Question: tried to keep same gap between both flex box contents whenever i swap contents in 2nd row. How to keep same to same padding after swapping 2nd flex box contents.
here i attach my problem picture

Here is my html code
'''
.profile-container {
width: 80%;
}
.profile {
display: flex;
align-items: center;
justify-content: center;
}
.profile img {
width: 50%;
}
'''
'''
<div class="profile-container">
<div class="profile">
<div class="profile-pic">
<img src="avater.png" alt="">
</div>
<div class="text">
<p>Lorem ipsum dolor sit amet consectetur adipisicing elit. Porro voluptas sapiente laudantium expedita similique cum enim voluptates modi mollitia, animi architecto adipisci reiciendis beatae dicta non dolorum blanditiis odit veniam?</p>
</div>
</div>
<div class="profile">
<div class="text">
<p>Lorem ipsum dolor sit amet consectetur adipisicing elit. Porro voluptas sapiente laudantium expedita similique cum enim voluptates modi mollitia, animi architecto adipisci reiciendis beatae dicta non dolorum blanditiis odit veniam?</p>
</div>
<div class="profile-pic">
<img src="avater.png" alt="">
</div>
</div>
</div>
'''
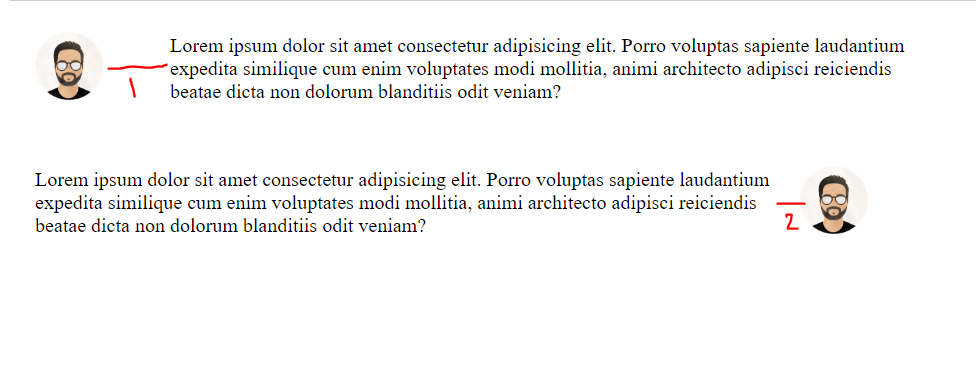
Answer: You can set a specific width for your image, prevent shrinking and growing with 'flex: 0 0 [width]' and a max width for your text. Then you set 'justify-content:space-between' on your profile element to distribute the remaining space between your text and the picture.
Your CSS would look like this (adjust with the width of your liking):
'''
.profile-container {
width: 80%;
}
.profile {
display: flex;
align-items: center;
justify-content: space-between;
}
.profile .text {
max-width: calc(100% - 115px); /* 100% minus width superior to width of image */
}
.profile img {
width: 55px;
flex: 0 0 55px;
}
'''
Working example here: <URL>